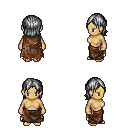
a pixel art fantasy rpg character, female body template, human, tanned skin, brown tattered cape, robe skirt, gray long bangs hairstyle, four views (front, back, left, right), 2x2 character sprite sheet, small pixel art, hard edges, no anti-aliasing